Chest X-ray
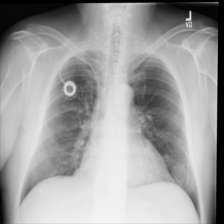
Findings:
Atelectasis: positive
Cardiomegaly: negative
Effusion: negative
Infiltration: negative
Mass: negative
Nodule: negative
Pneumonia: negative
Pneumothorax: negative
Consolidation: negative
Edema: negative
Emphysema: negative
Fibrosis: negative
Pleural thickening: negative
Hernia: negative